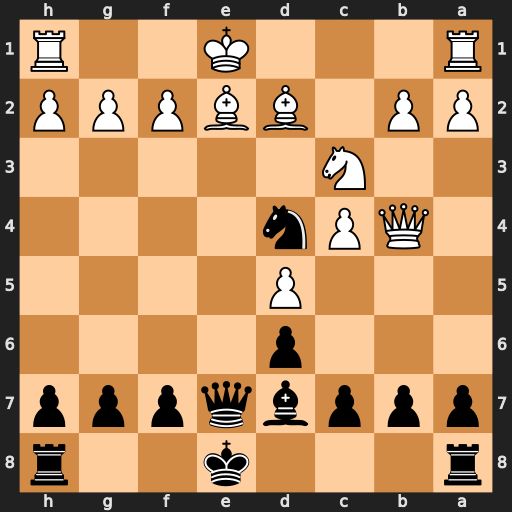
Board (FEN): r3k2r/pppbqppp/3p4/3P4/1QPn4/2N5/PP1BBPPP/R3K2R
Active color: b
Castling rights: KQkq
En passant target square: -
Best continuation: Nc2+ Kd1 Nxb4